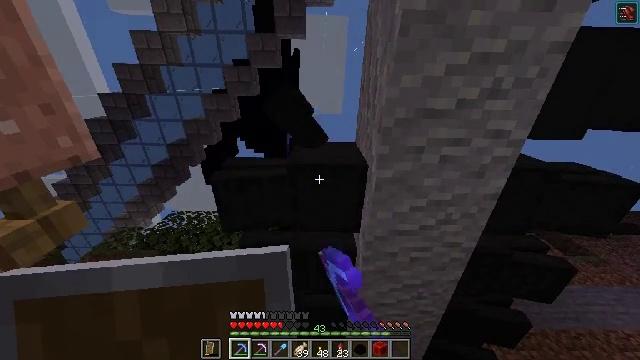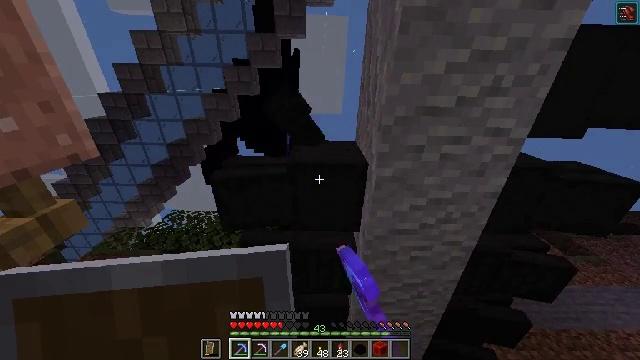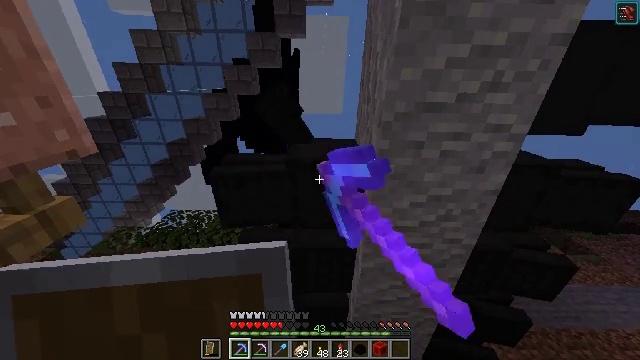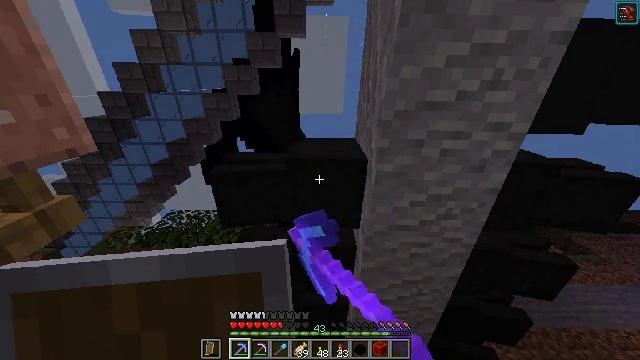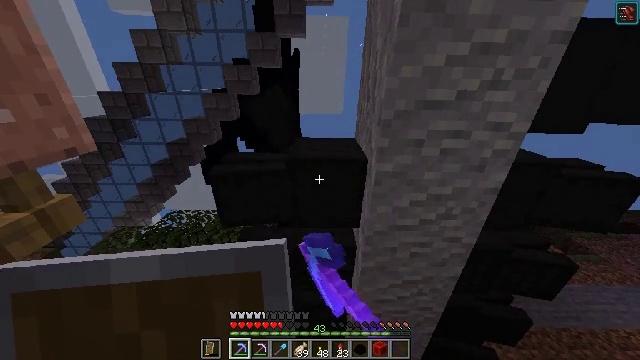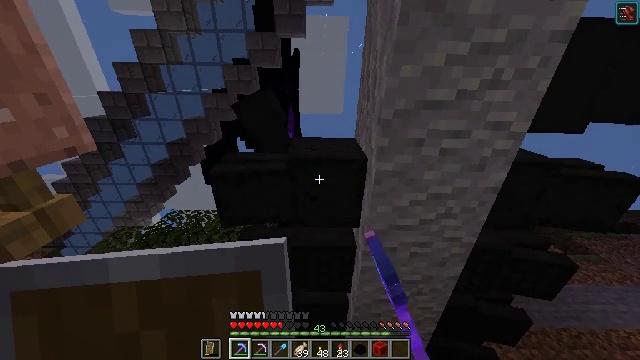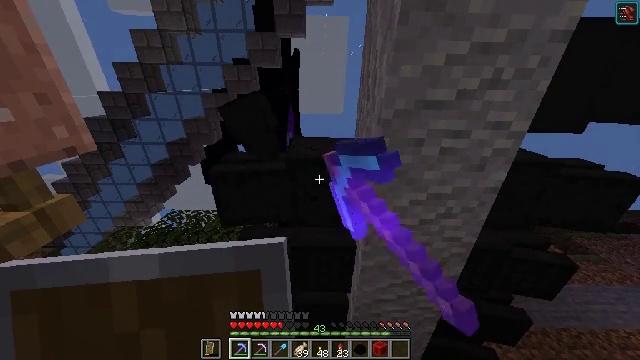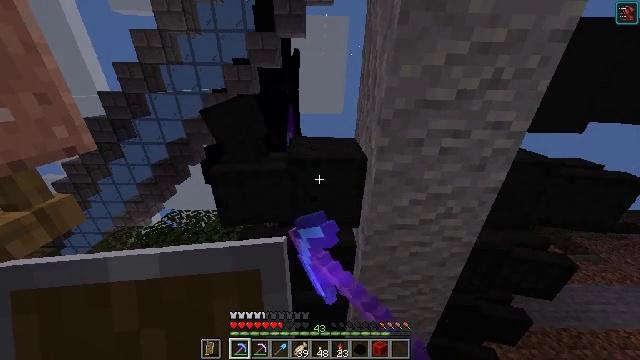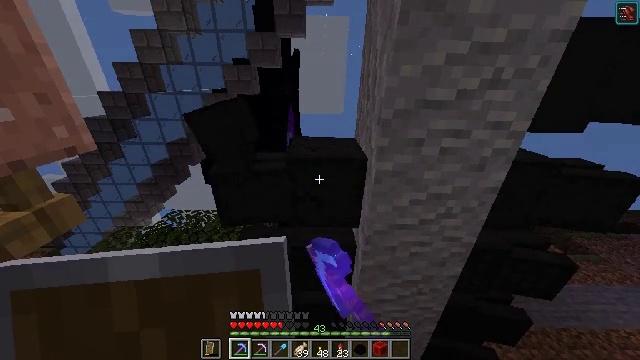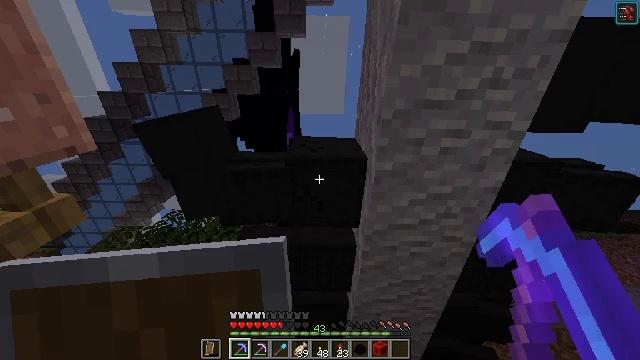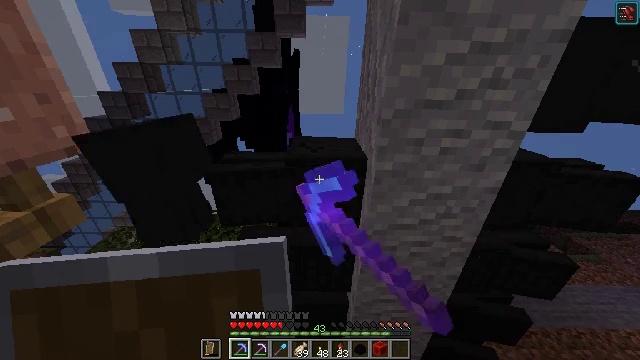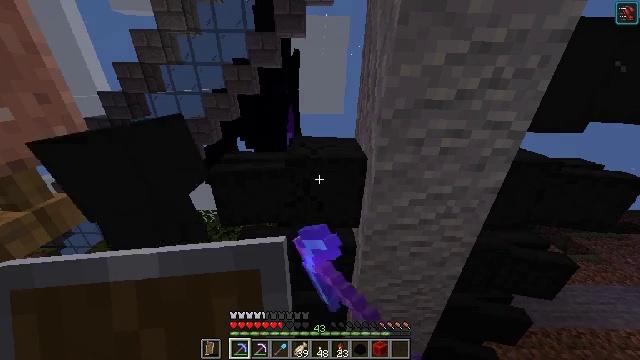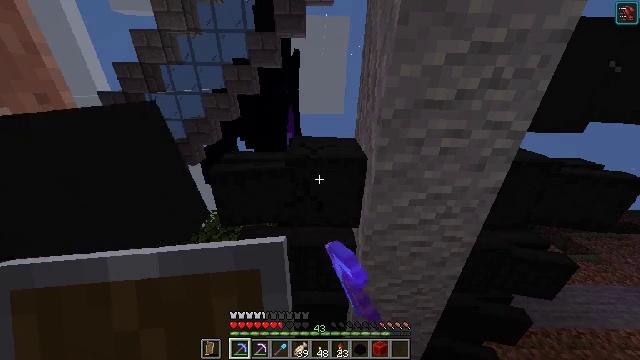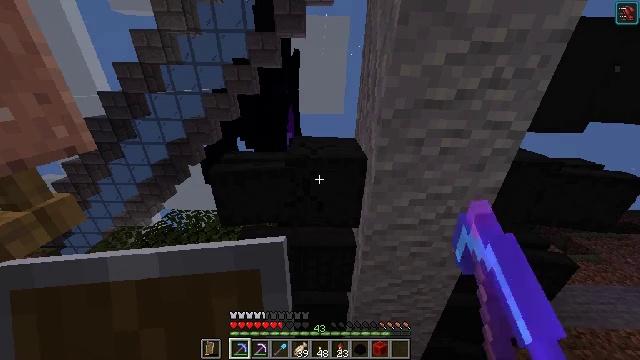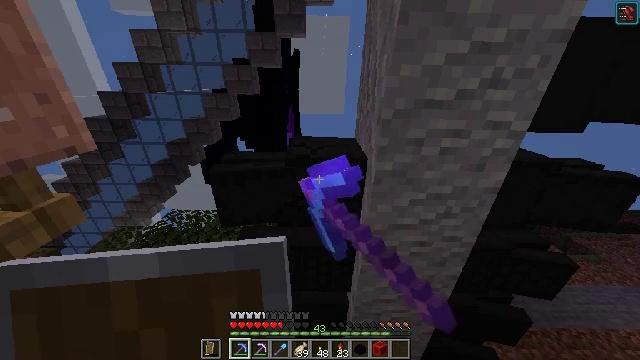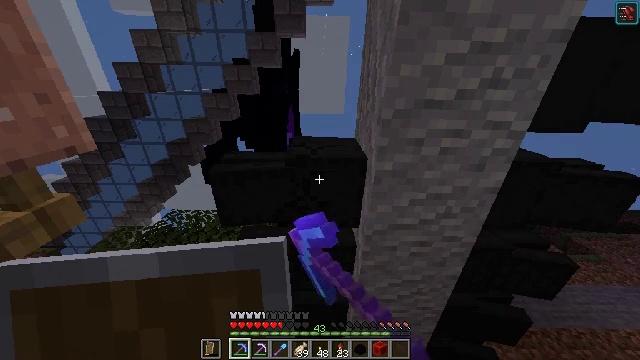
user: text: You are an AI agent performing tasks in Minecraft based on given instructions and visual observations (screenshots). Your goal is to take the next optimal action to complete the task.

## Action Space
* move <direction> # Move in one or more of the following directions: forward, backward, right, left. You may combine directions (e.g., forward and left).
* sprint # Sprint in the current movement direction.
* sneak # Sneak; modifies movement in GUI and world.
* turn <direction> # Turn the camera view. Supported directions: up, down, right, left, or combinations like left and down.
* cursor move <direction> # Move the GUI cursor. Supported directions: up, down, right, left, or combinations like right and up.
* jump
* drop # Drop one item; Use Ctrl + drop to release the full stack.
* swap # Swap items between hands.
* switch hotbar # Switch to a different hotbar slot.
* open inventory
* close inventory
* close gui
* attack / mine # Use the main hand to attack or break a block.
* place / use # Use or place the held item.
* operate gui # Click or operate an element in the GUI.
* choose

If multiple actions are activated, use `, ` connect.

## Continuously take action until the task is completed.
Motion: motion action
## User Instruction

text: Dislodge the dragon head from the wall.
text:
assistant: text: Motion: attack / mine
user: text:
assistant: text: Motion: attack / mine
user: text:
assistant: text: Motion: attack / mine
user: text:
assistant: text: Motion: attack / mine
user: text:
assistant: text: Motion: attack / mine
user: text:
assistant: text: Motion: attack / mine
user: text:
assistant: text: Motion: attack / mine
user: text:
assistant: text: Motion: attack / mine
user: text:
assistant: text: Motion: attack / mine
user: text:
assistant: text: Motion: attack / mine
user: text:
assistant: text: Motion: attack / mine
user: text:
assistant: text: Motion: attack / mine
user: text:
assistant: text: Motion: attack / mine
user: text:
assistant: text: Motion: attack / mine
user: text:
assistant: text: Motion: attack / mine
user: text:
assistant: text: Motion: attack / mine
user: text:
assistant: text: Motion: attack / mine
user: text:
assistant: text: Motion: attack / mine
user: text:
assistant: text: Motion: attack / mine
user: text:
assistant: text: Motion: attack / mine
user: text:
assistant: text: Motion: attack / mine
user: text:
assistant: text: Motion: attack / mine
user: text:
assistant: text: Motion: attack / mine
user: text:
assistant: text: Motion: attack / mine
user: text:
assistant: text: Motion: attack / mine
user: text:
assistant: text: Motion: attack / mine
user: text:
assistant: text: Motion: attack / mine
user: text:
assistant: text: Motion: attack / mine
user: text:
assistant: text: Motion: attack / mine
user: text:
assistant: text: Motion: attack / mine